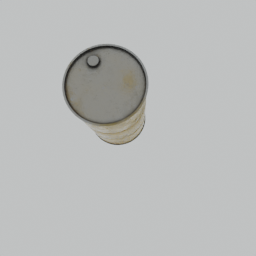
Label: tools